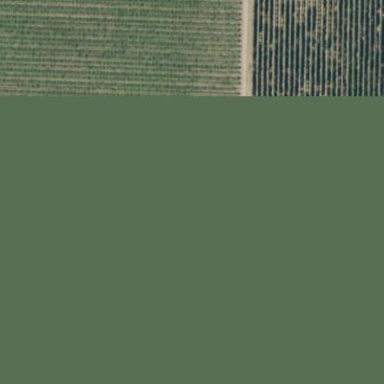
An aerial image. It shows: Vineyard growing grapes.